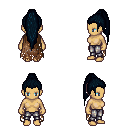
a pixel art fantasy rpg character, female body template, human, tanned skin, brown tattered cape, metal pants, raven extra-long topknot hairstyle, four views (front, back, left, right), 2x2 character sprite sheet, small pixel art, hard edges, no anti-aliasing